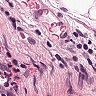
Metastatic tissue present: no